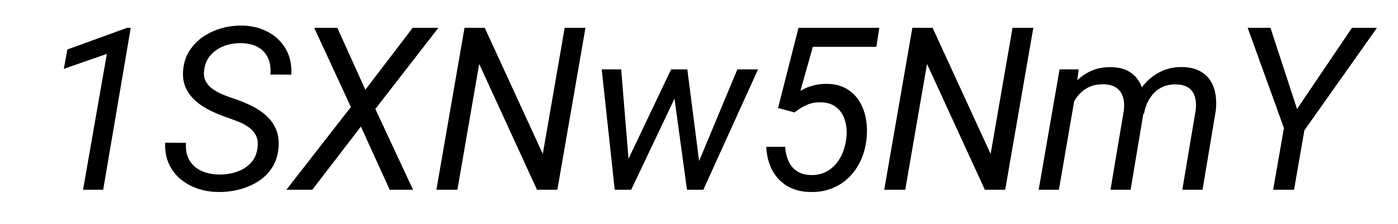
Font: Roboto-Italic_Italic